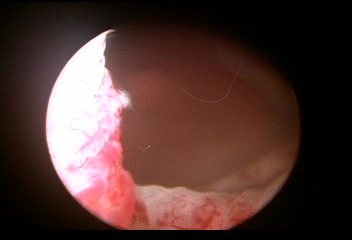
Modality: WLC
Class: Normal mucosa
Bladder cancer association: No